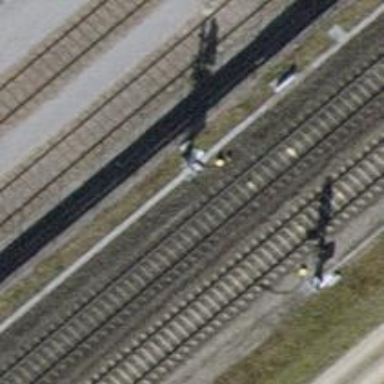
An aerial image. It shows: Single railway track with electrified contact line.